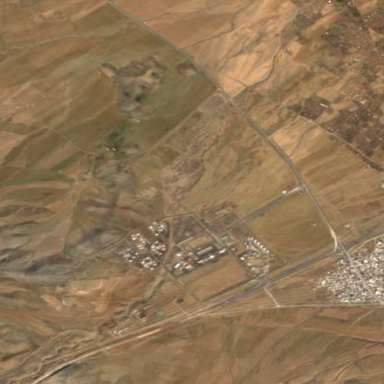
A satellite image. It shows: Military base.